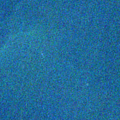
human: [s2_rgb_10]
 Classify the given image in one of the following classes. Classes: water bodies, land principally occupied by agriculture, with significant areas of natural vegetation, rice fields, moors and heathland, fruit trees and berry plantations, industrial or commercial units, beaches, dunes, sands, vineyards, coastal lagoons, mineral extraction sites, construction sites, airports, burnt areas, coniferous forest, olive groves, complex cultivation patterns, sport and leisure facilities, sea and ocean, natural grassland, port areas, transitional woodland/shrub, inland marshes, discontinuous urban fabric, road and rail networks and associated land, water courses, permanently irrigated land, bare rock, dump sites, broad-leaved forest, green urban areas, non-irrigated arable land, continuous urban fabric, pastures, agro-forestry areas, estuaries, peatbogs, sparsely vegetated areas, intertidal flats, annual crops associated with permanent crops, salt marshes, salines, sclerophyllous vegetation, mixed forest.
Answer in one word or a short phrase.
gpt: sea and ocean